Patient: sex F, age 73
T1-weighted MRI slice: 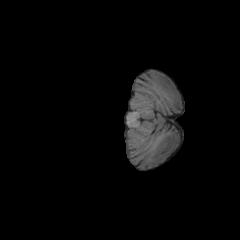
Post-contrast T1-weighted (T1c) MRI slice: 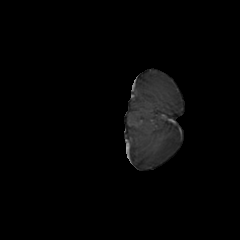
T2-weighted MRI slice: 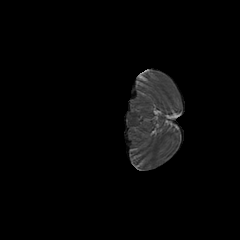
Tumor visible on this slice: no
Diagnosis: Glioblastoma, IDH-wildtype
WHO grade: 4